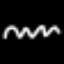
Label: squiggle